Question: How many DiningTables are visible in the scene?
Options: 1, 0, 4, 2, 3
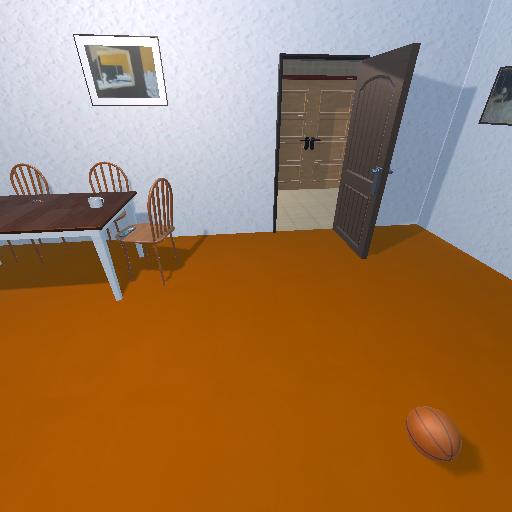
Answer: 1